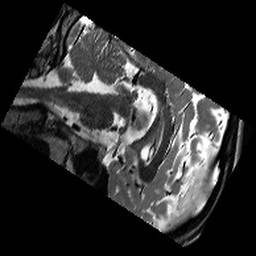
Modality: T2w
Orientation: sagittal